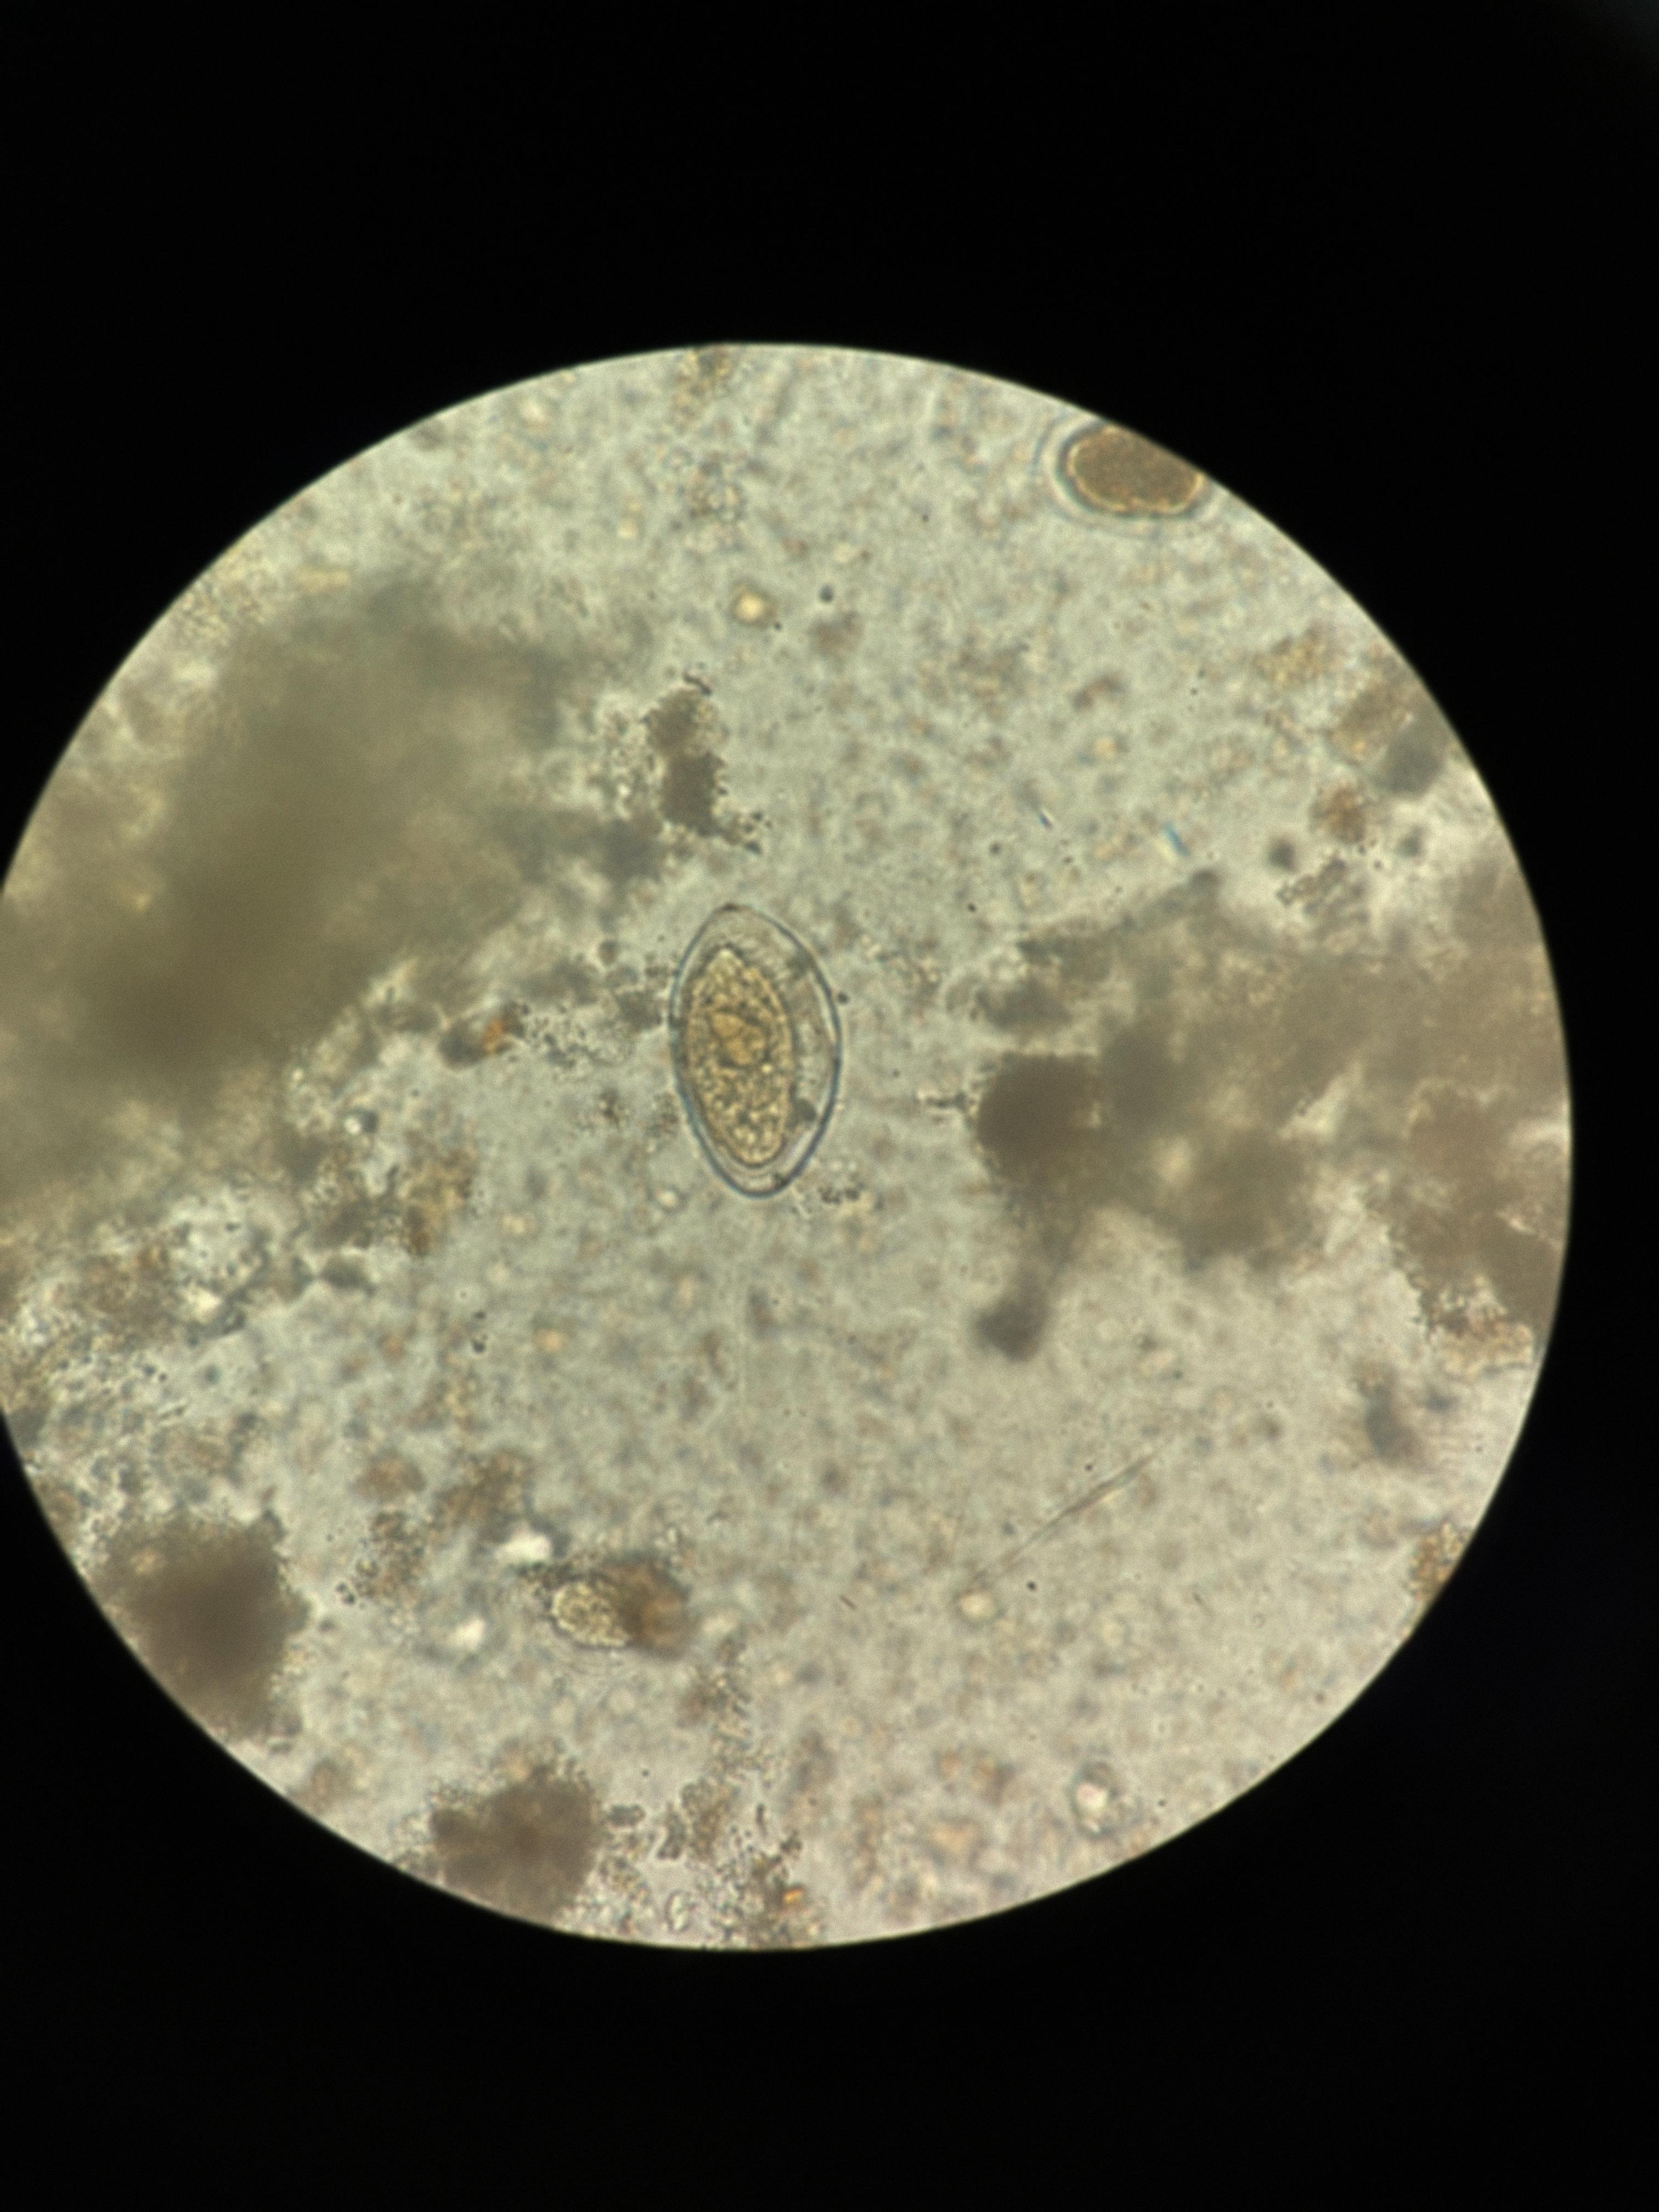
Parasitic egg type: Fasciolopsis buski